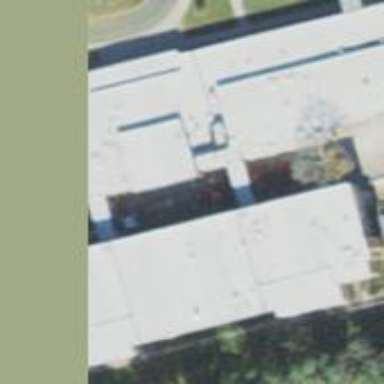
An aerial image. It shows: Part of building.